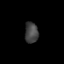
Tissue: prostate
Cell type: B cells
Senescence score: 0.7587
Nuclear area (px): 277
Mean DAPI intensity: 66.087